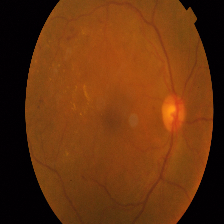
Diabetic retinopathy grade: Proliferative DR